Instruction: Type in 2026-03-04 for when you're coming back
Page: home
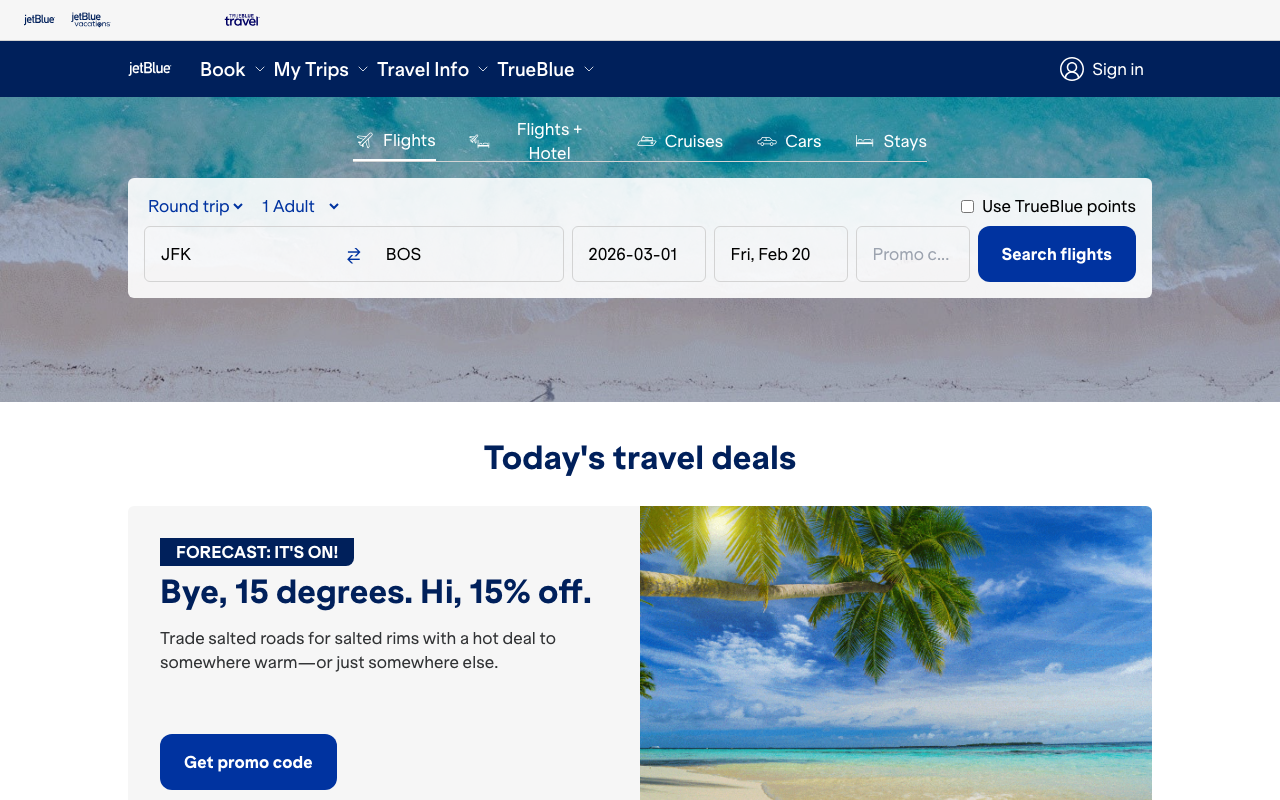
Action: type